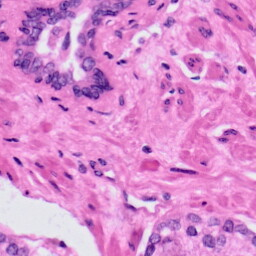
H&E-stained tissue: Prostate